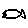
Label: fish